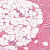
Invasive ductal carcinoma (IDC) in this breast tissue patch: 0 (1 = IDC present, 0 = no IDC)